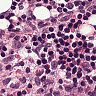
Metastatic tissue present: no